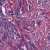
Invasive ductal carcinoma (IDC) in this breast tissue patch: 1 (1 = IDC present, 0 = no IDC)